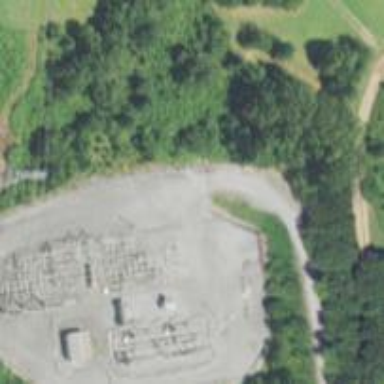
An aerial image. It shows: Distribution level power substation enclosed by fence.